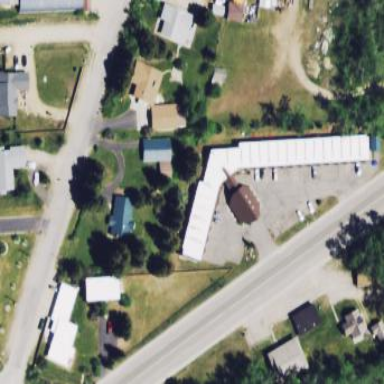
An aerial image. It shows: Building that is motel.